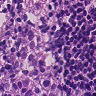
Metastatic tissue present: yes